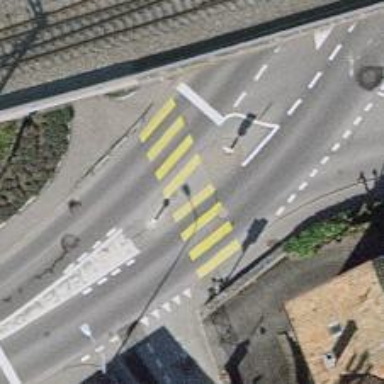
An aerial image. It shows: Road crossing with traffic signals and central island.